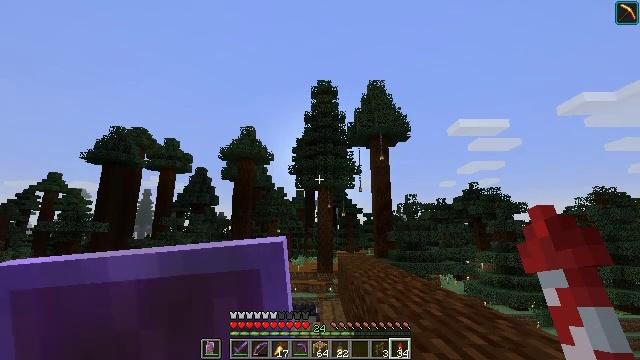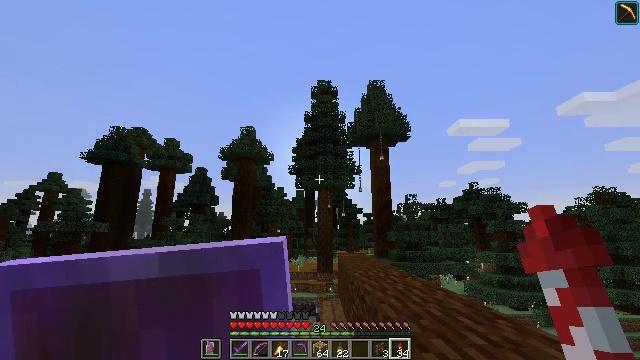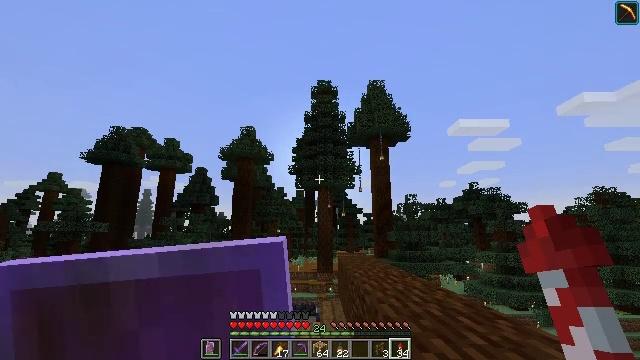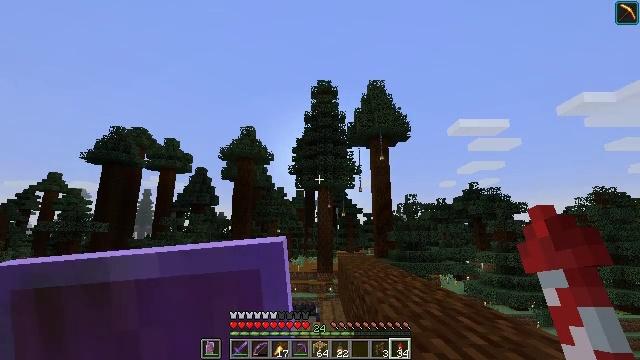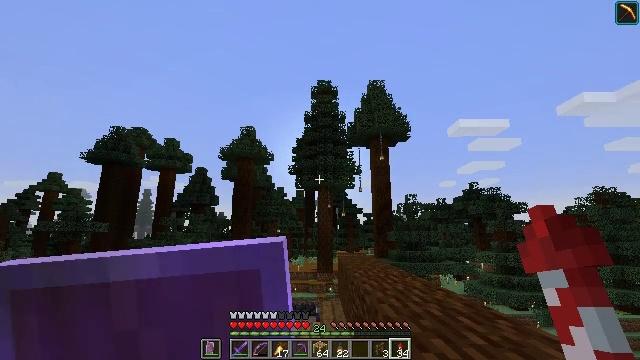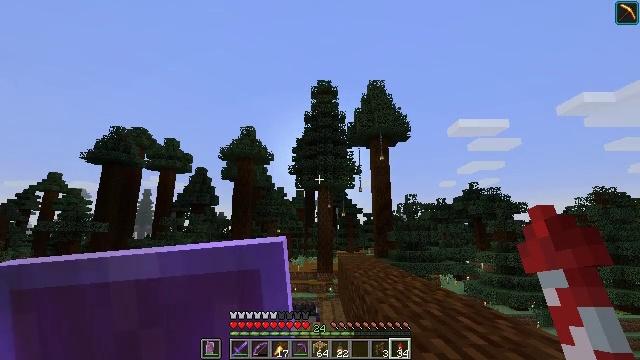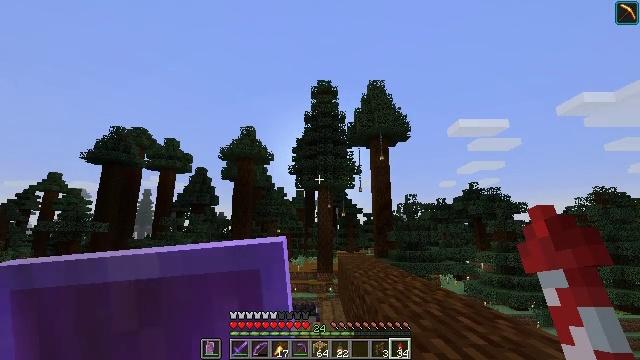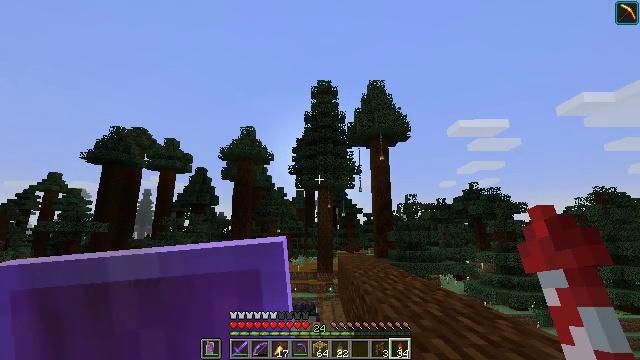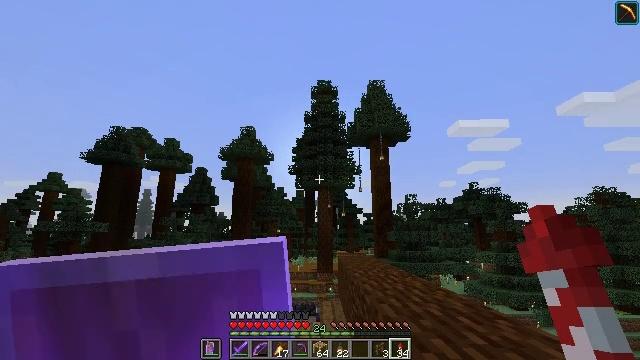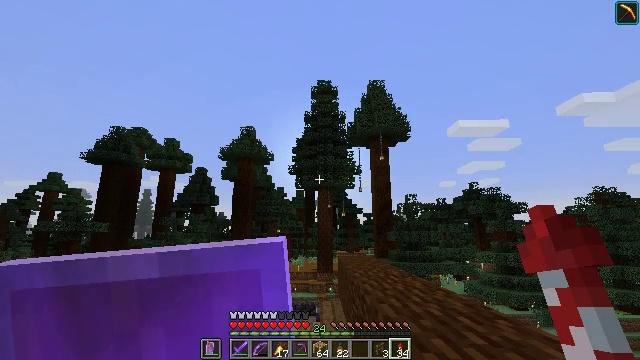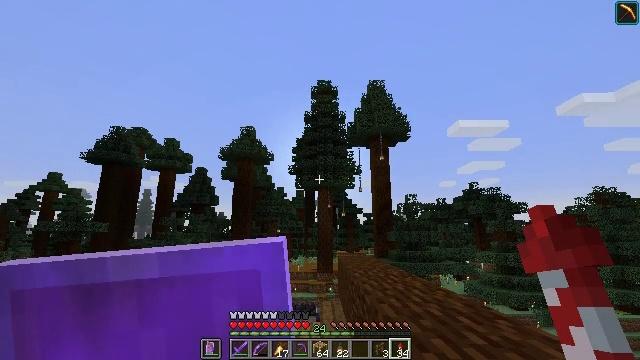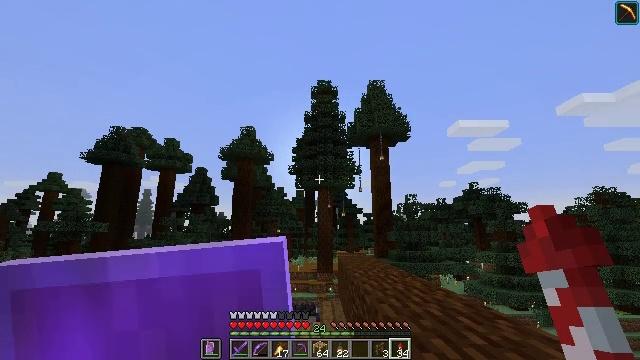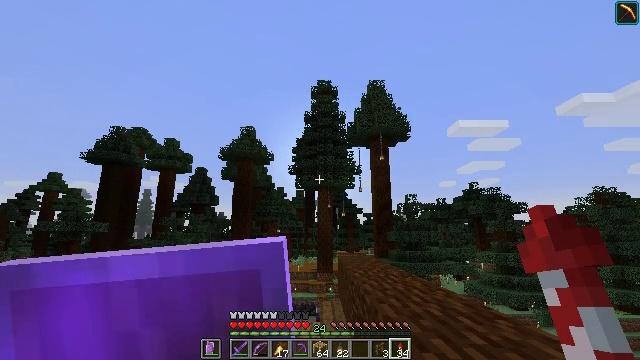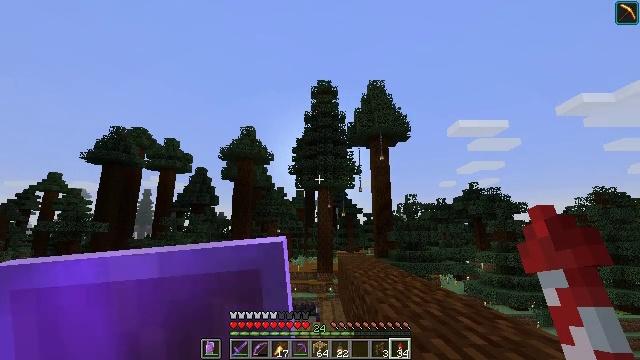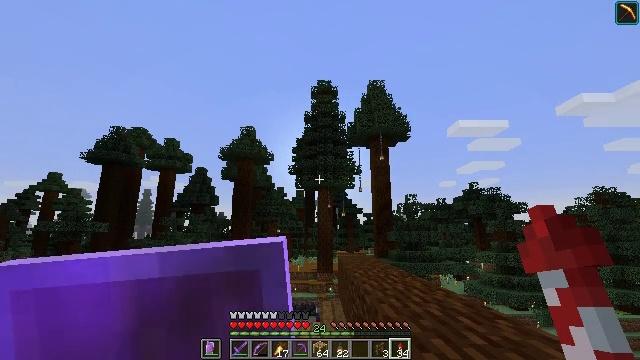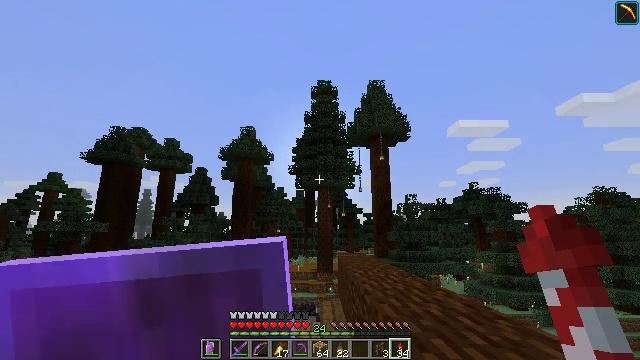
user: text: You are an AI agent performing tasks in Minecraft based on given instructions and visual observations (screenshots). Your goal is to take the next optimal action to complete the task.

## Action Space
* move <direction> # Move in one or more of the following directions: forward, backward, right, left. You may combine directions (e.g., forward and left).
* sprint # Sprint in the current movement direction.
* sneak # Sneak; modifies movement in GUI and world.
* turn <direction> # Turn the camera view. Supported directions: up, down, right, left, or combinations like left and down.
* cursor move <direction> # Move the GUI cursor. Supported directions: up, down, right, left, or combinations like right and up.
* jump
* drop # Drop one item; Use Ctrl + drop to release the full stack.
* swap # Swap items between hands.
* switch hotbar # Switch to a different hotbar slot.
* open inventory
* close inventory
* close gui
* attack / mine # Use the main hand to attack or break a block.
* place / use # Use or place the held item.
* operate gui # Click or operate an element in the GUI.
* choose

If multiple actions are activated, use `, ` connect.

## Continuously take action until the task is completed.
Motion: motion action
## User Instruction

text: Craft a brown carpet.
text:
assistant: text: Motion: no_op
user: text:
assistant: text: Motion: no_op
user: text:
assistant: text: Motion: no_op
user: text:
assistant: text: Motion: no_op
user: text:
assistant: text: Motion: no_op
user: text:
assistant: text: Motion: no_op
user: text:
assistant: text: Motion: no_op
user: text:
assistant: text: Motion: no_op
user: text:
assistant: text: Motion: no_op
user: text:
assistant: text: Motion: no_op
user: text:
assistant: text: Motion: no_op
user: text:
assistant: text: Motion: no_op
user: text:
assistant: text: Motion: no_op
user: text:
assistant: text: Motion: no_op
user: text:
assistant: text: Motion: no_op
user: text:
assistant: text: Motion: no_op
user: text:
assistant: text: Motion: no_op
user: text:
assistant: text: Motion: no_op
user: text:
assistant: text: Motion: no_op
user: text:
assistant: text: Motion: no_op
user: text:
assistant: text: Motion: no_op
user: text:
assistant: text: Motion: no_op
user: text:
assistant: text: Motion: no_op
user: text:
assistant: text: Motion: no_op
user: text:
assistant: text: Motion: no_op
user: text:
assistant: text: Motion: no_op
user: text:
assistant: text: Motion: no_op
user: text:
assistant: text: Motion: no_op
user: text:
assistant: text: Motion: no_op
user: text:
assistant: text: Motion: no_op